Interaction volume radius: 5 \u00c5
Interaction volume height: 10 \u00c5
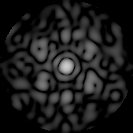
Disorder parameter: 0.7278